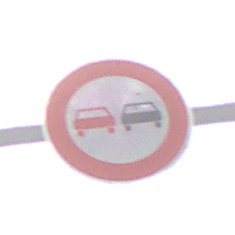
Verkehrszeichen: Ueberholverbot
Umgebung: Outdoor, Suburban
Tageszeit: Midday
Wetter: PartlyCloudy
Licht: Natural
Jahreszeit: NotSpecified
Kontrast: HighContrast